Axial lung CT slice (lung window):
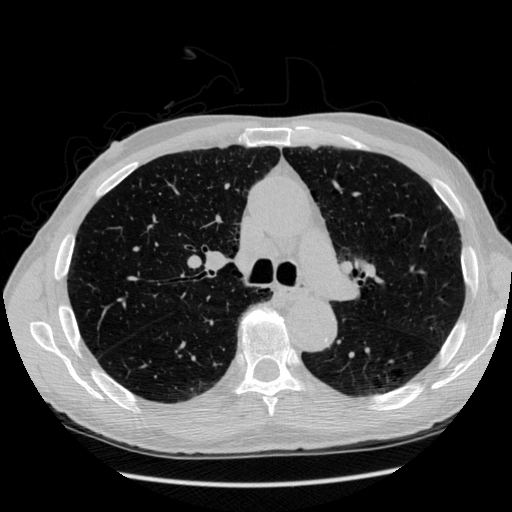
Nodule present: no